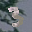
Label: 3